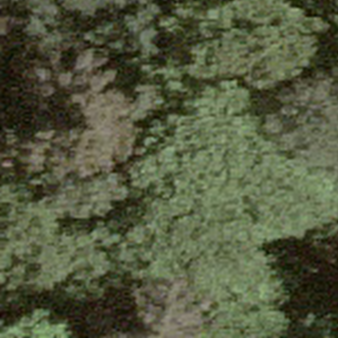
Label: other